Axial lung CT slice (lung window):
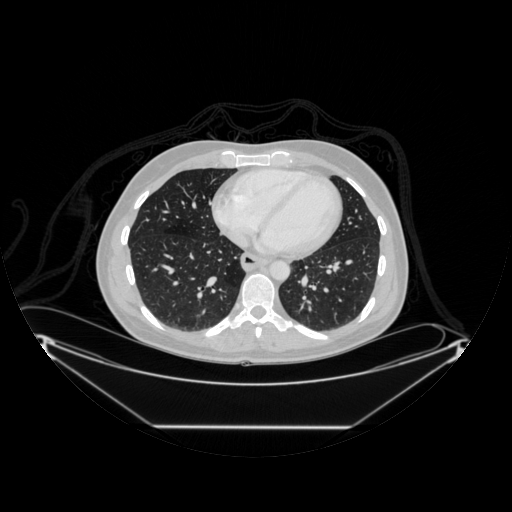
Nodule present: no